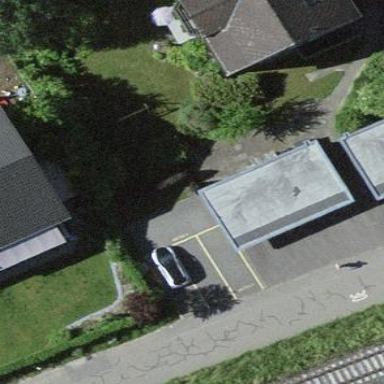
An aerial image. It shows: View of roof of building.